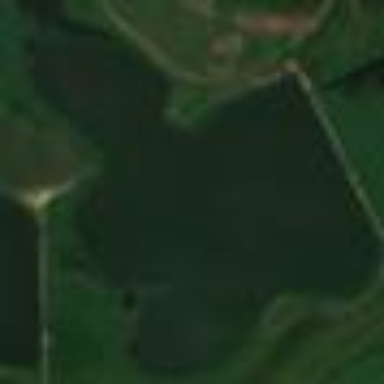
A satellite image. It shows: Lake with natural water.